Interaction volume radius: 5 \u00c5
Interaction volume height: 10 \u00c5
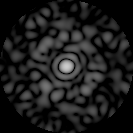
Disorder parameter: 0.8623